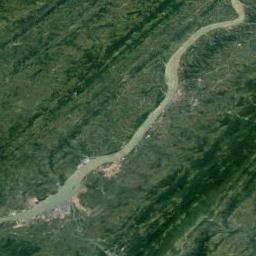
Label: river